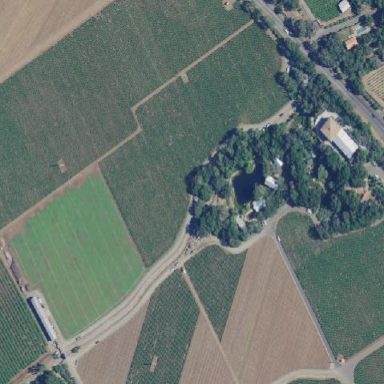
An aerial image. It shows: Vineyard growing wine grapes.